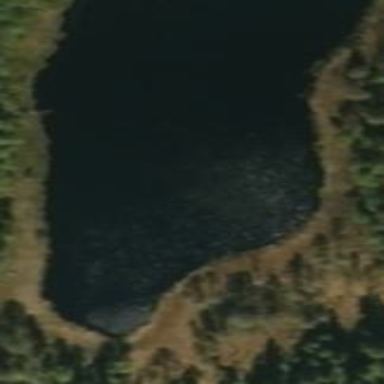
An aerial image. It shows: Pond surrounded by natural water.